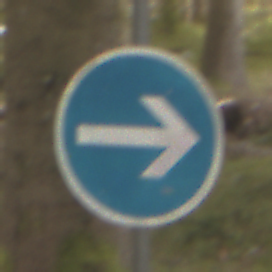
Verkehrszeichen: VorgeschriebeneFahrtrichtungHierRechts
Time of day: MorningAfternoon
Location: Outdoor (Nature)
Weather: Overcast
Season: Winter
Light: Natural